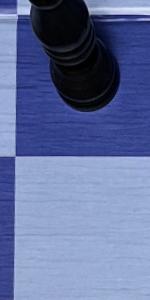
Label: Empty